Question: I'm trying to make a volume controller in python tkinter. But what exactly the problem is that, I want to make it look rich and professional. So when I tried using tkinter scale widget, it worked. But the widget is just a normal one. I wanted to know a way to make it look like the image below I have sent.

My current one's code is this:
'''
def slider(self):
self.scale = scale = ttk.Scale(self.canvas, from_=0, to=100, orient=HORIZONTAL)
print(self.scale.winfo_class())
self.scale.place(x=580,y=455)
self.scale.set(70)
'''
- - -
I'm using pygame to play music in tkinter btw..
If this isn't possible, please suggest me a better way/alternative to do this. Thank you.
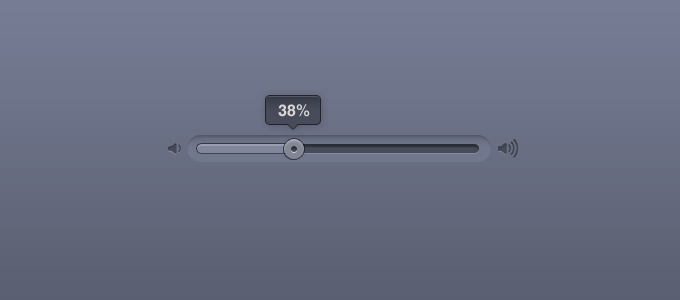
Answer: It is as easy as setting a theme for the TkInter project. Done in Python it looks like that:
's.theme_use('themename')'
You might benefit from reading <URL>.